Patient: sex F, age 73
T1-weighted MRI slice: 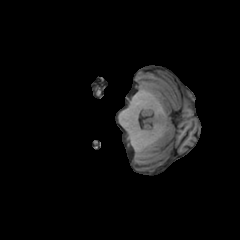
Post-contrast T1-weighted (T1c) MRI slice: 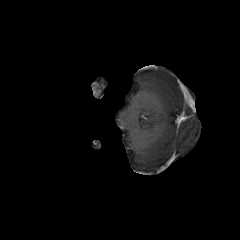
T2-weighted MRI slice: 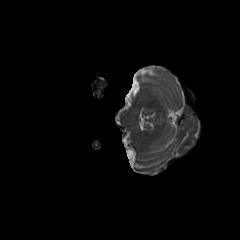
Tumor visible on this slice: no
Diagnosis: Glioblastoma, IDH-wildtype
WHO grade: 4